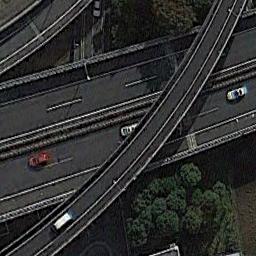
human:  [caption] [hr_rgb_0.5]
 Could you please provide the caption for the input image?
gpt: The overpass is over the roads and some cars are driving on a road .

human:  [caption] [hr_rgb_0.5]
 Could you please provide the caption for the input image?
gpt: Several cars are on the road under the overpass .

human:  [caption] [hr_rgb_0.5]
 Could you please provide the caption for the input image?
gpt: There are three overpasses built above the other three roads .

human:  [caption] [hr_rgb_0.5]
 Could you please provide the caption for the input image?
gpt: The overpass is next to some trees with some cars .

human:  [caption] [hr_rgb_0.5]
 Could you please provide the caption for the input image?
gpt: There are some green trees beside the overpass .